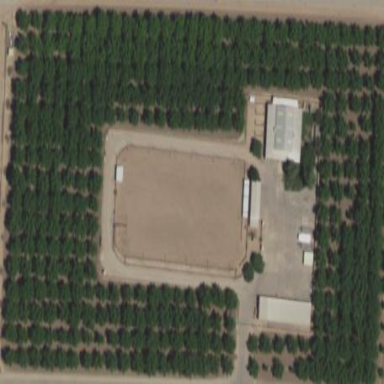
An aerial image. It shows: Orchard.